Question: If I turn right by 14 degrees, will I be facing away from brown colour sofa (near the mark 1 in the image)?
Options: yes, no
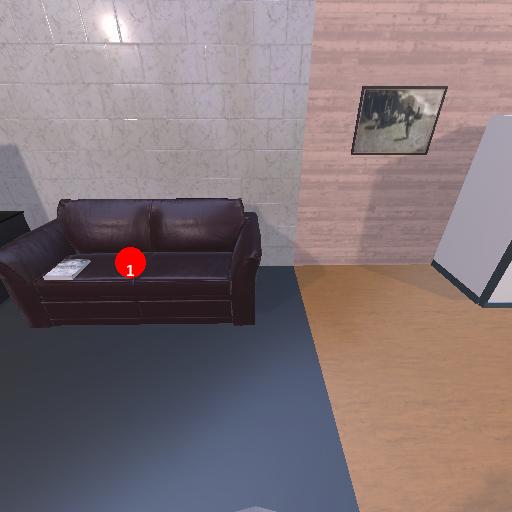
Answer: yes